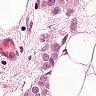
Metastatic tissue present: yes